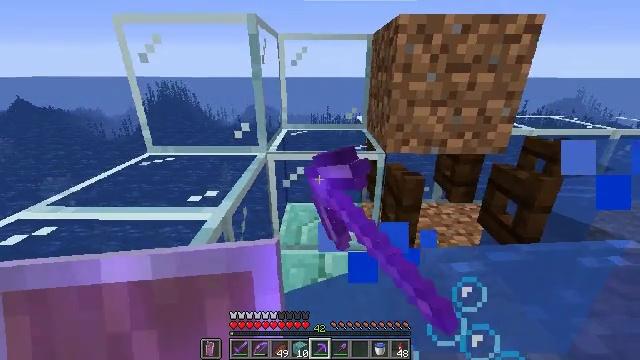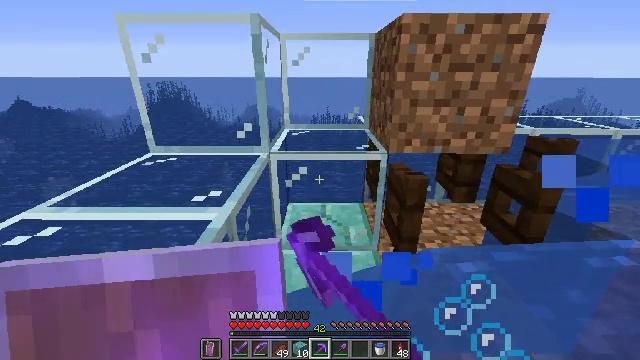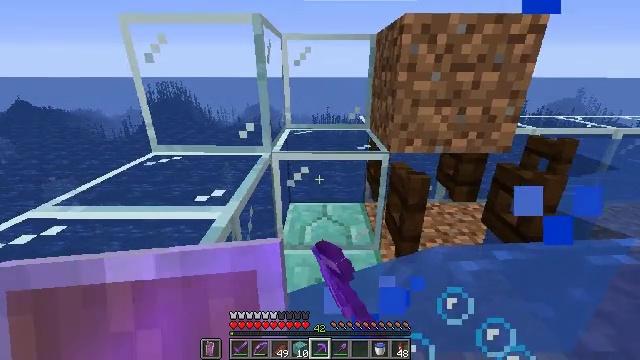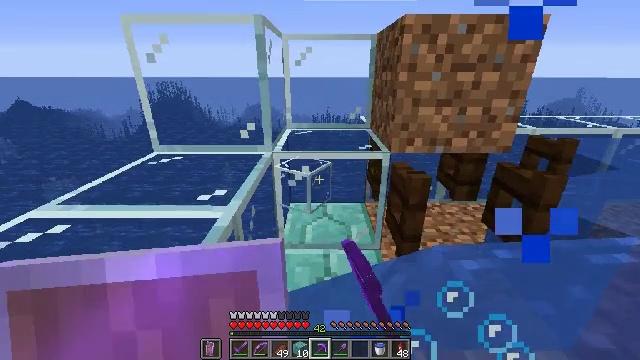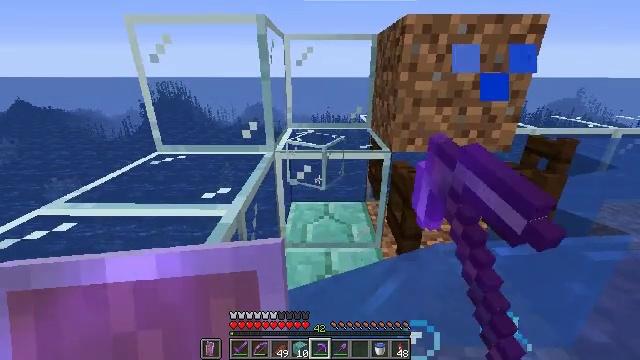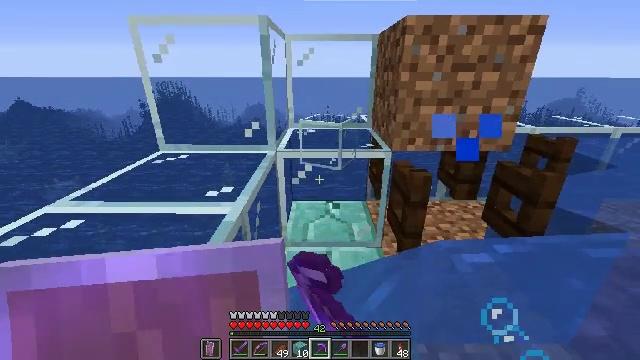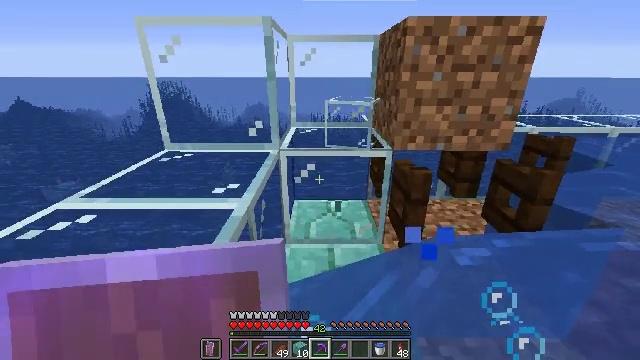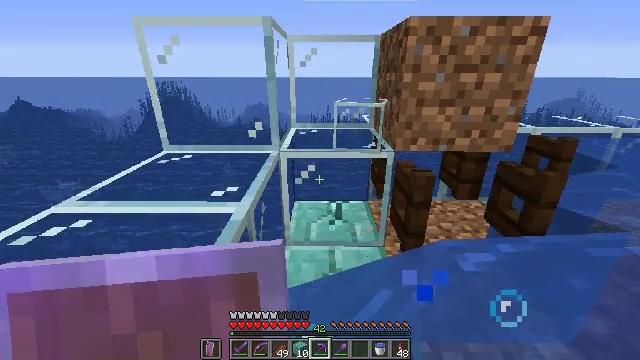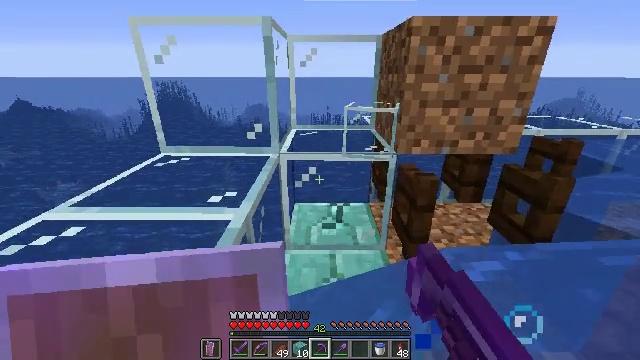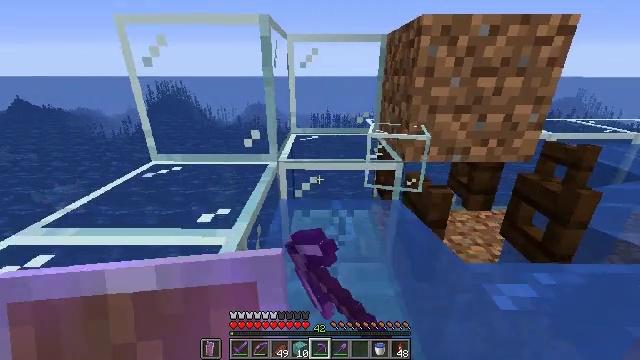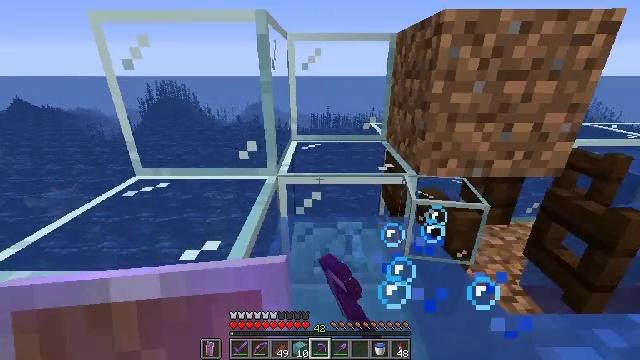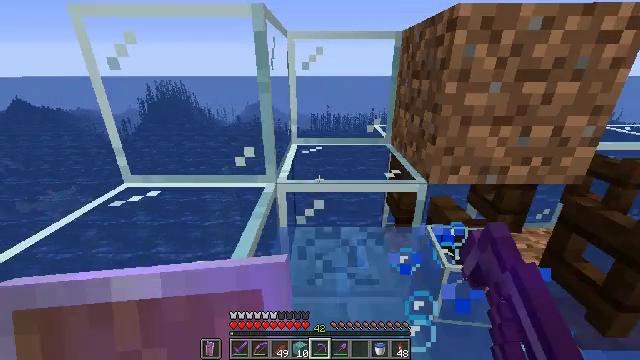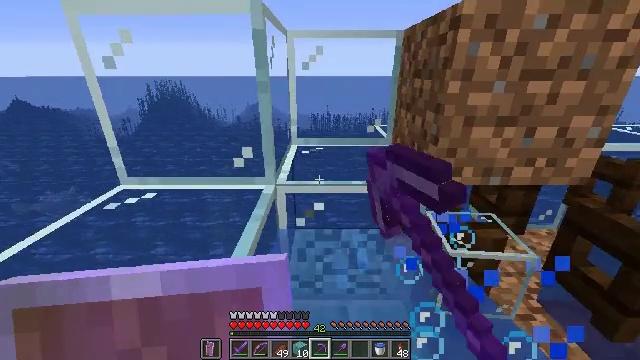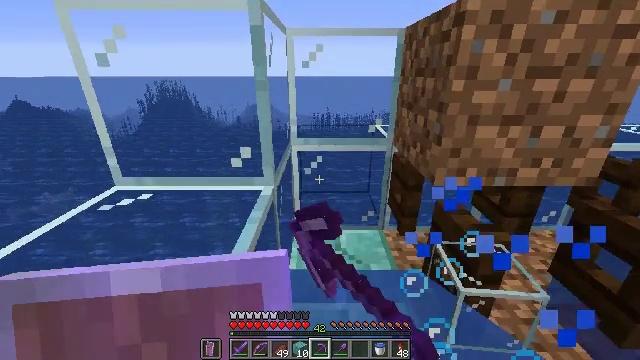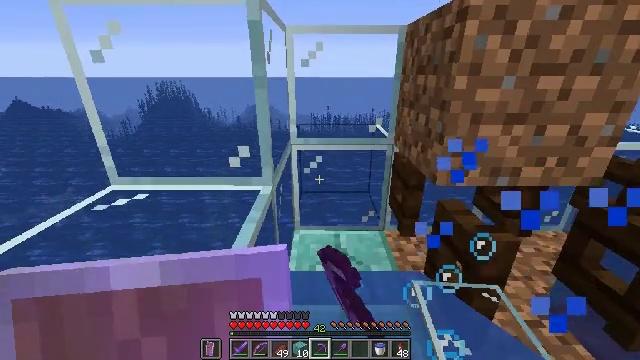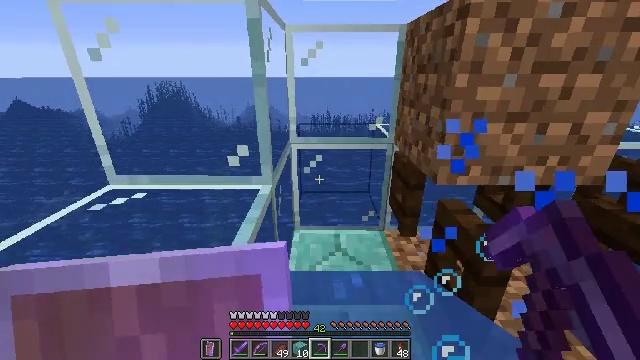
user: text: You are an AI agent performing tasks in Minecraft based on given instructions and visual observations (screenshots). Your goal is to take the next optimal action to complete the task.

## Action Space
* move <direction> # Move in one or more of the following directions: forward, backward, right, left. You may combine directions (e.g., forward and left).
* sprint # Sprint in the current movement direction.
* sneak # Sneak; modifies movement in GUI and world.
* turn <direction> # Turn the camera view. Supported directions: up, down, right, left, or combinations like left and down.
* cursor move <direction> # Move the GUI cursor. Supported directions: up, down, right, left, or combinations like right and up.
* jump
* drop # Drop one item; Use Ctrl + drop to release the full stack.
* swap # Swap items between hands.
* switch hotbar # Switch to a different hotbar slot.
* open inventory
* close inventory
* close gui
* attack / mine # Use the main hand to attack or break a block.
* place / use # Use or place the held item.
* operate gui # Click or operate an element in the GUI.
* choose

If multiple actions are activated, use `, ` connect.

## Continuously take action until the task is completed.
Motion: motion action
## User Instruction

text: Destroy the glass.
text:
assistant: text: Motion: attack / mine
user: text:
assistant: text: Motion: attack / mine
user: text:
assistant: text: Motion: attack / mine
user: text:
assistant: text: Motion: attack / mine
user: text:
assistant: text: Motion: attack / mine
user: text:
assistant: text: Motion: attack / mine
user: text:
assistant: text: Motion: move forward, attack / mine
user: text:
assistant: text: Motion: move forward, attack / mine
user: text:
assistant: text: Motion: move forward, attack / mine
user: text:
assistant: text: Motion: move forward, attack / mine
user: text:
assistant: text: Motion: attack / mine
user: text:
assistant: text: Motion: attack / mine
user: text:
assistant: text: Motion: attack / mine
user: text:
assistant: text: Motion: attack / mine
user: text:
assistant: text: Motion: attack / mine
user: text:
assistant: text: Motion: attack / mine
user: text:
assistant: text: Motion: attack / mine
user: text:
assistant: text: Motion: attack / mine